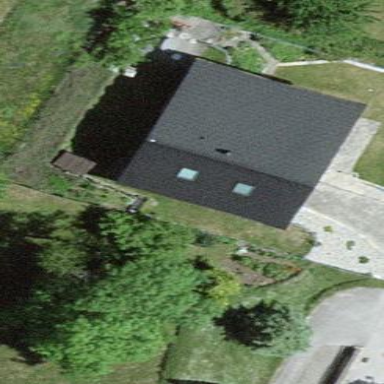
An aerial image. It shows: Simple and straightforward house.